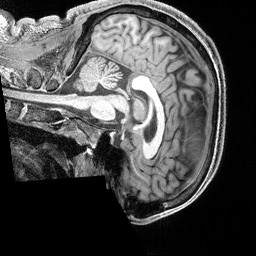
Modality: T1w
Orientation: sagittal
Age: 37
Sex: male
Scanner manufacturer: siemens
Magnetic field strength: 3 T
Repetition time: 2.4 s
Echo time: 0.00215 s